Interaction volume radius: 5 \u00c5
Interaction volume height: 15 \u00c5
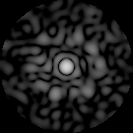
Disorder parameter: 0.8906